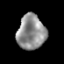
Tissue: prostate
Cell type: T cells
Senescence score: 0.2848
Nuclear area (px): 961
Mean DAPI intensity: 143.631